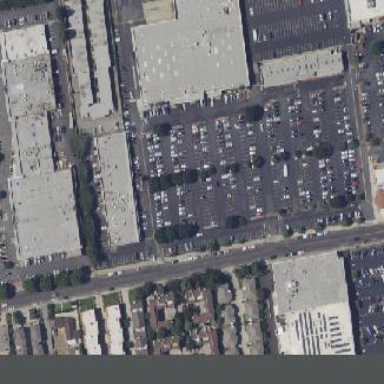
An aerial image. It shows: Retail area.